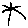
Label: tree